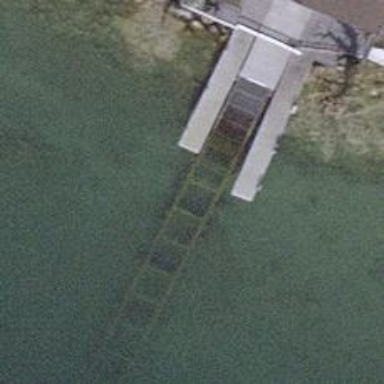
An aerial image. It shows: Man-made pier.